Question: I create a watchKit app/extension of my app. I use this func to load the data into the 'WKInterfaceTable':
'''
// Load table into the data
func loadTableData() {
let sharedDefault = NSUserDefaults(suiteName: "group.com.Devpr.App")
let numberItems = sharedDefault?.objectForKey("numberItems") as? Int
tableView.setNumberOfRows(numberItems!, withRowType: "Cell")
var i = 0
let task = sharedDefault?.objectForKey("\(i)WK") as? String
let row = tableView.rowControllerAtIndex(i) as! TableRowObject // Get a single row object for the current item
row.lblTblRowItem.setText(task) // Set the row text to the corresponding item
i++ // Move onto the next item
}
'''
The app is crashing in this line of the function: 'let row = tableView.rowControllerAtIndex(i) as! TableRowObject' with this error: 'fatal error: unexpectedly found nil while unwrapping an Optional value'. I really can't find anything which is 'nil'.
Image after the crash:

I hope someone of you can help me to solve this. Thanks a lot for you're help!
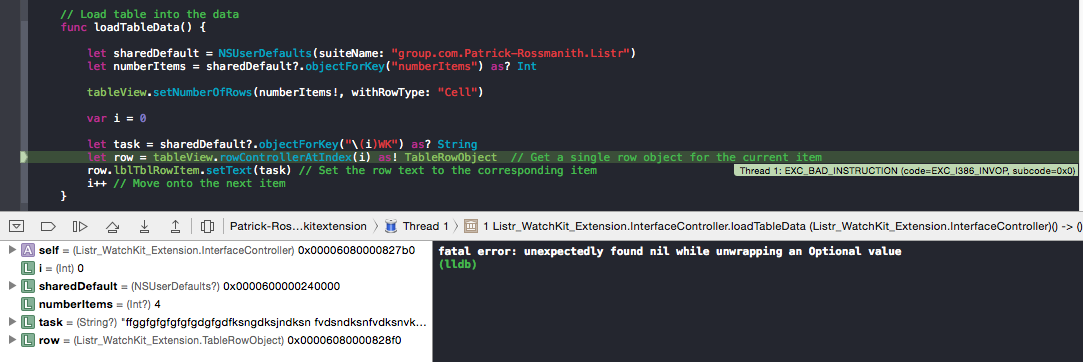
Answer: If numberOfItems is 0, tableView.rowControllerAtIndex(i) can be nil.